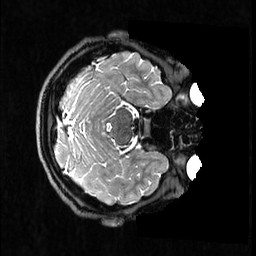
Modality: T2w
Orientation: axial
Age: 25
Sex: female
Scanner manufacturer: ge
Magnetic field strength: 3 T
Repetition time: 3.248 s
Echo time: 0.0669 s